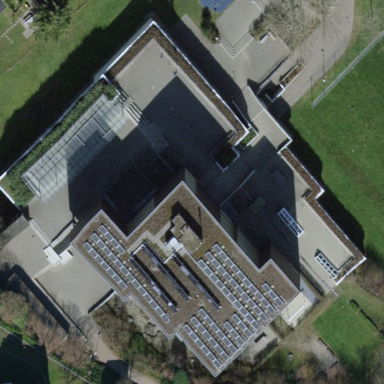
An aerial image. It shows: School building.